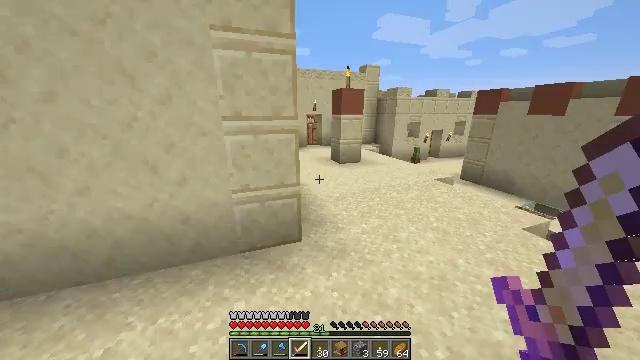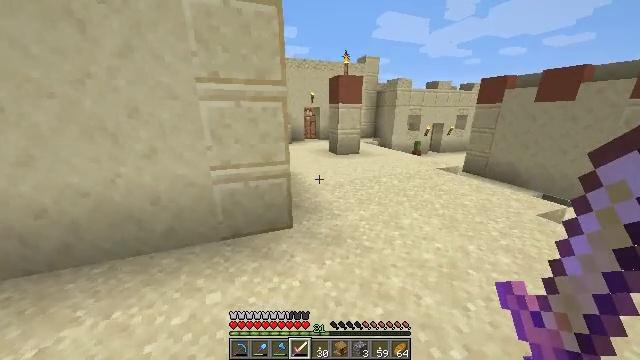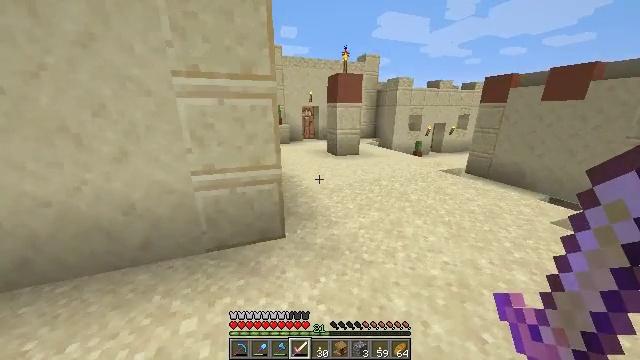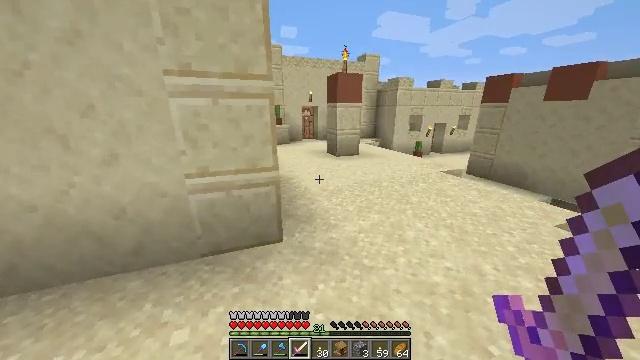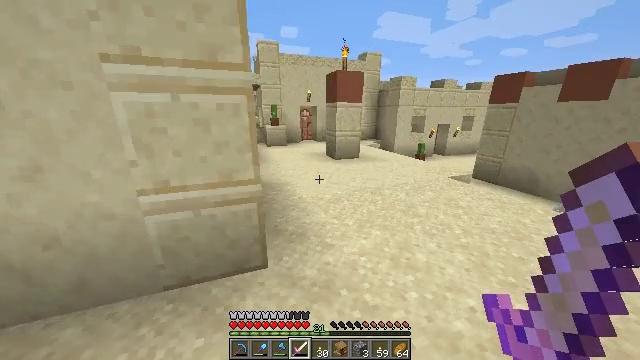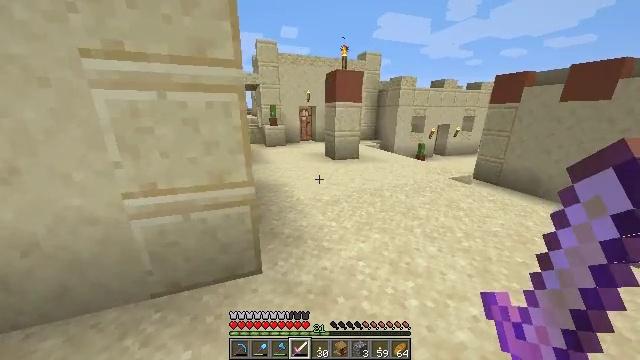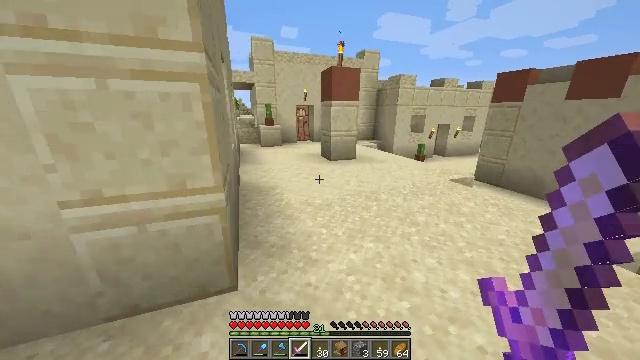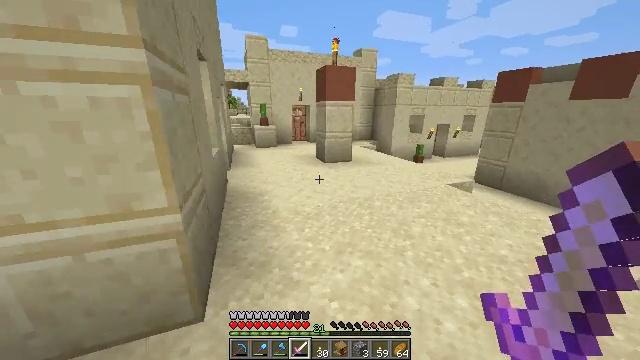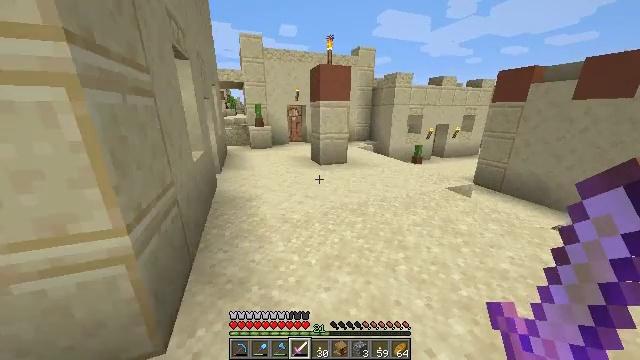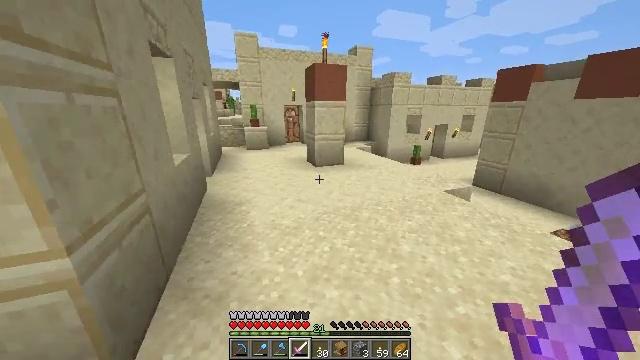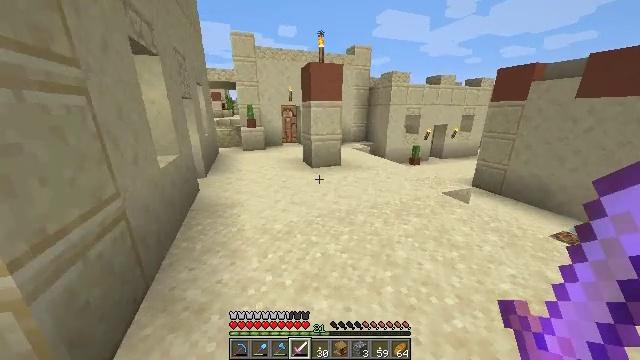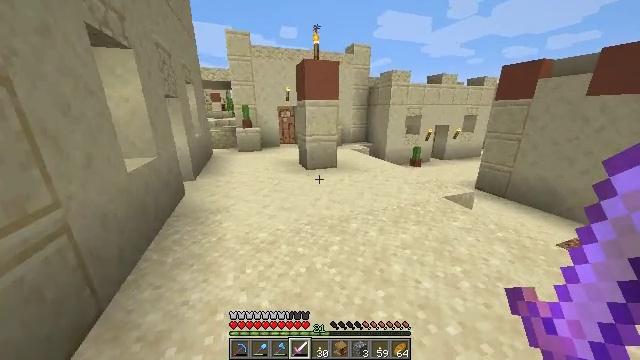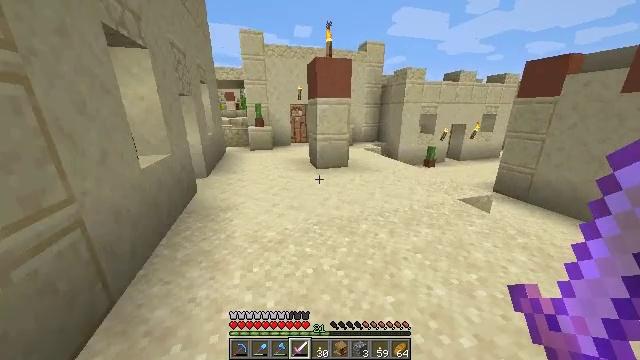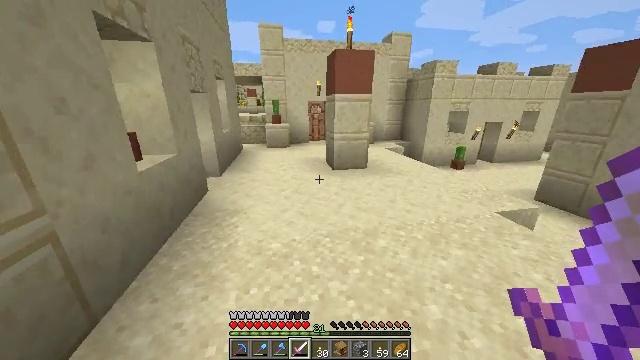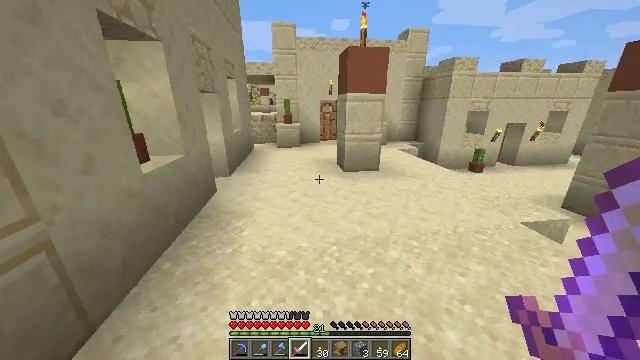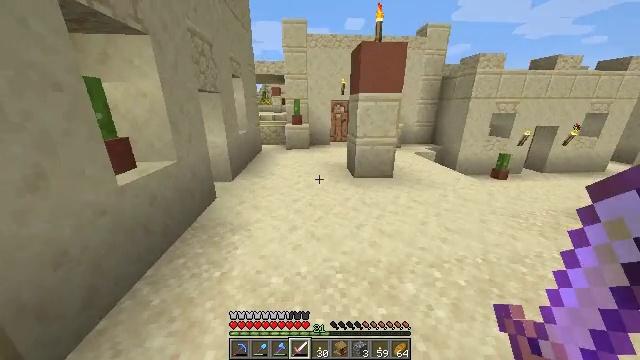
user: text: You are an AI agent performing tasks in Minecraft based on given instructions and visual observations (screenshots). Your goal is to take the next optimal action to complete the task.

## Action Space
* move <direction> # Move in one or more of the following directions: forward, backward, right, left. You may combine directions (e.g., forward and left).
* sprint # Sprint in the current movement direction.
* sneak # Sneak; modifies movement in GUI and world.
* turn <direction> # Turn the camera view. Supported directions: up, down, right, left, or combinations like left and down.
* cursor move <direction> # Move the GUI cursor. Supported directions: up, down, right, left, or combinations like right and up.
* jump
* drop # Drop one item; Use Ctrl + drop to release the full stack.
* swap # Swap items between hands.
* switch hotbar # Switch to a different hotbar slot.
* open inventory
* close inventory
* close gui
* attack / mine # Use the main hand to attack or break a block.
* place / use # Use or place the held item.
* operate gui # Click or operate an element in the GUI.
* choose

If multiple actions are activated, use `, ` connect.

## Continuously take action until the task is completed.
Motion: motion action
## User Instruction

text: Pick up the acacia fence after mining.
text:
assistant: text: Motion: move forward, sprint
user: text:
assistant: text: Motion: move forward, sprint
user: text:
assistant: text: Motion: move forward, sprint
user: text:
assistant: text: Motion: move forward, sprint
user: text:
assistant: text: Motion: move forward and move right, sprint
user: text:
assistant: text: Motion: move forward and move right, sprint
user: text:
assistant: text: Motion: move forward and move right, sprint
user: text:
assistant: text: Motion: move forward and move right, sprint
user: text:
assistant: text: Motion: move forward and move right, sprint
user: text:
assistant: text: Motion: move forward and move right, sprint
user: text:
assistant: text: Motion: move forward, sprint
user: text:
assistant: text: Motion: move forward, sprint, turn left
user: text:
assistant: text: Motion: move forward, sprint, turn left
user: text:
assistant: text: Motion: move forward, sprint, turn left
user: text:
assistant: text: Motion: move forward, sprint, turn left
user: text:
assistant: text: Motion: move forward, sprint, turn left
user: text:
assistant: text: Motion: move forward, sprint, turn left
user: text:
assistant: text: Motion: move forward, sprint, turn left
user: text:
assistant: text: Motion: move forward, sprint, turn left
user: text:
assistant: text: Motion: move forward, sprint, turn left
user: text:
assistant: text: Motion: move forward and move right, sprint, turn left
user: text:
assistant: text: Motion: move forward and move right, sprint, turn left
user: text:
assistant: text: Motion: move forward and move right, sprint, turn left
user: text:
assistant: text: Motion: move forward and move right, sprint, turn left
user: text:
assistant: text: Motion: move forward and move right, sprint, turn left
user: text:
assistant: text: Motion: move forward and move right, sprint, turn left
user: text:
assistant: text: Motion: move forward and move right, sprint, turn left
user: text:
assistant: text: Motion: move forward and move right, sprint, turn left
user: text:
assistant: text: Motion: move forward and move right, sprint, turn left
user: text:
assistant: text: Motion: move forward and move right, sprint, turn left